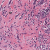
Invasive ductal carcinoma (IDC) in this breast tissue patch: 1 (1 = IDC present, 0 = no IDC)